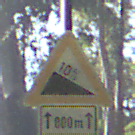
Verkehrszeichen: Gefaelle10
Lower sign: LaengeEinerStrecke1
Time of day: MorningAfternoon
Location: Outdoor (Nature)
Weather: Clear
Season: NotSpecified
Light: Natural